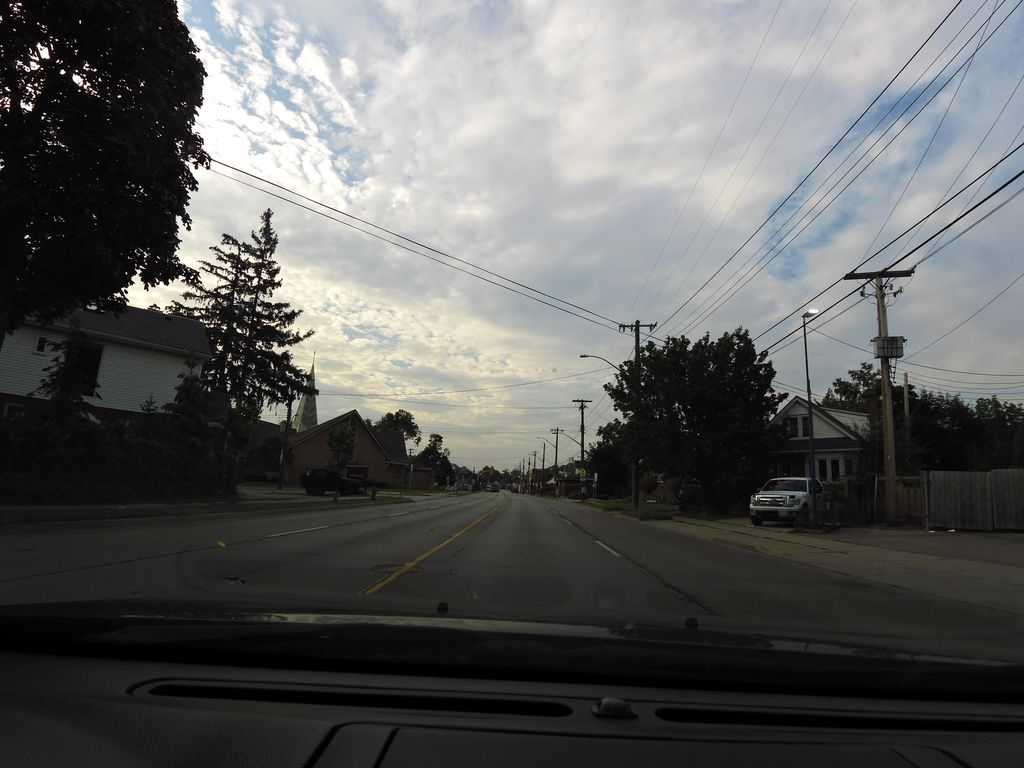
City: hamilton